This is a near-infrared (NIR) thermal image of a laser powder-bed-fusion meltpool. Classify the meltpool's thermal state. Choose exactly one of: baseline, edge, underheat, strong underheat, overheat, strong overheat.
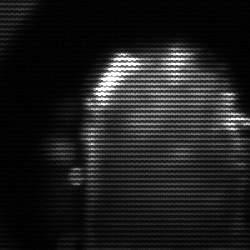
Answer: baseline